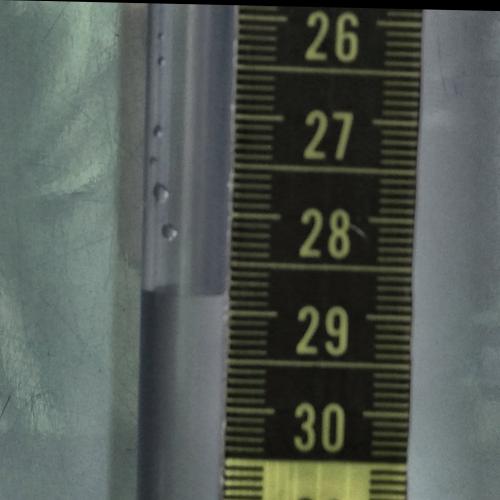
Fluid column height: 28.8 cm